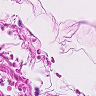
Metastatic tissue present: no